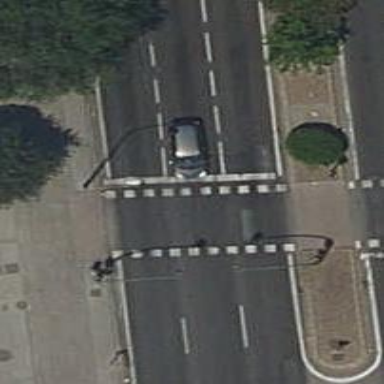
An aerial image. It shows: Crossing with traffic signals.